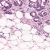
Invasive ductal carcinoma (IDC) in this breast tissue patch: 1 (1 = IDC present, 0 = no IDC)